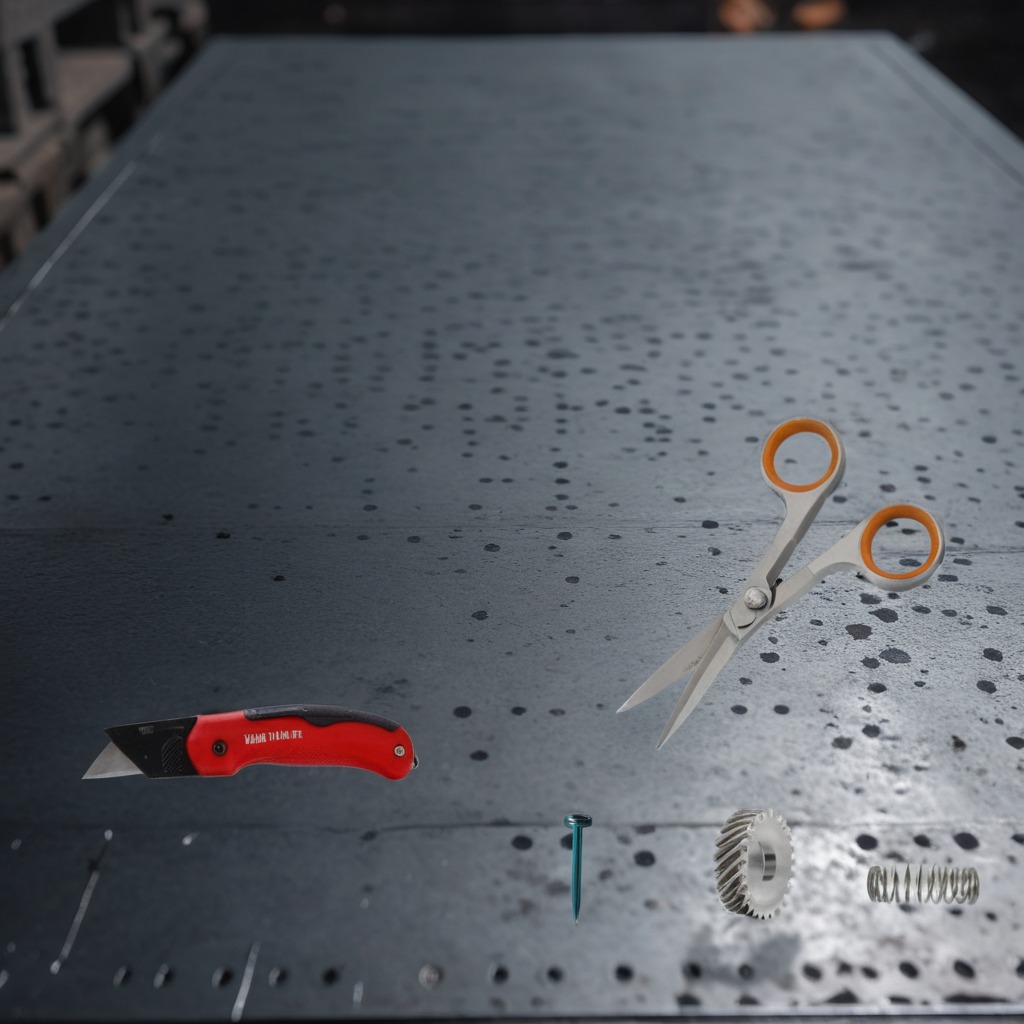
A steel gear with teeth, a utility knife, an iron nail, a coiled metal spring, and a pair of scissors are lying on a cold steel table in a mining workshop.